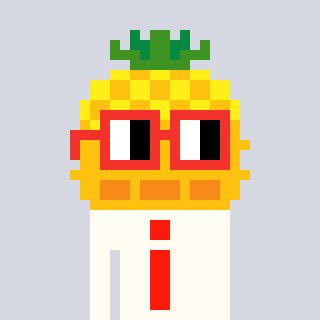
a pixel art character with square red glasses, a pineapple-shaped head and a grayscale-colored body on a cool background